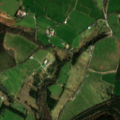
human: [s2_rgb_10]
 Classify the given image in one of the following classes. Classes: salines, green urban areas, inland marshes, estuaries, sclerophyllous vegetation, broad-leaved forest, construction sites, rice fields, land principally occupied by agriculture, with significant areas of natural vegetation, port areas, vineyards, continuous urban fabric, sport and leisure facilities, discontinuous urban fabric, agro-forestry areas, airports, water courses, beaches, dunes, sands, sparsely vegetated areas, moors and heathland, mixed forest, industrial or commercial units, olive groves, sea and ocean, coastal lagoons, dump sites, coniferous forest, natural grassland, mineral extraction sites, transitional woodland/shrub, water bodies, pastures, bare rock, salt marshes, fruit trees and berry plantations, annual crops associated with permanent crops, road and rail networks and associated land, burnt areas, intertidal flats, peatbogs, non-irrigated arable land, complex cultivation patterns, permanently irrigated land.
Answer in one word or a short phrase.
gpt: pastures, land principally occupied by agriculture, with significant areas of natural vegetation, broad-leaved forest, coniferous forest